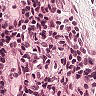
Metastatic tissue present: no